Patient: sex M, age 42
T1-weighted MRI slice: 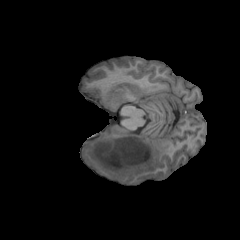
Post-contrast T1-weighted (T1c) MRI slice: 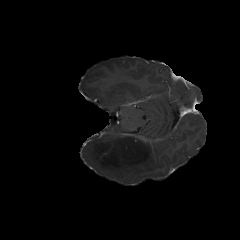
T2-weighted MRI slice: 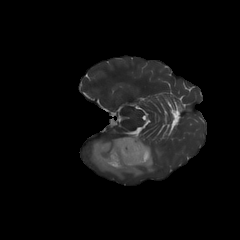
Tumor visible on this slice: yes
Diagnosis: Astrocytoma, IDH-mutant
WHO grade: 2